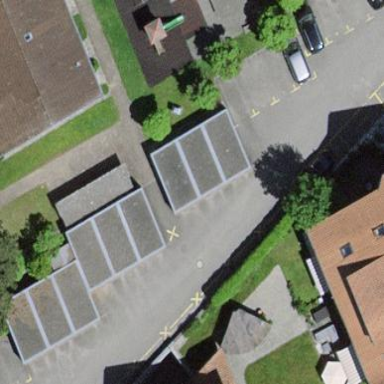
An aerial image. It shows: Garage building.